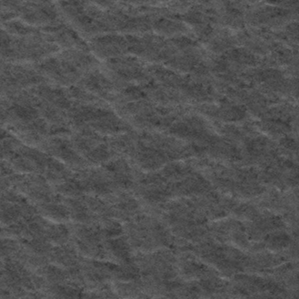
Label: frost